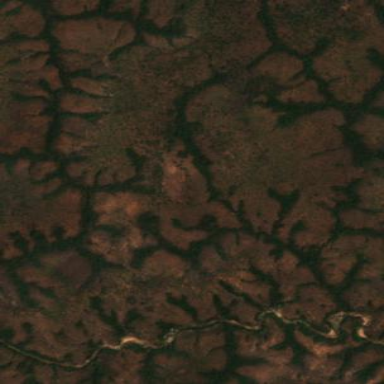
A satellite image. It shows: Forest area.